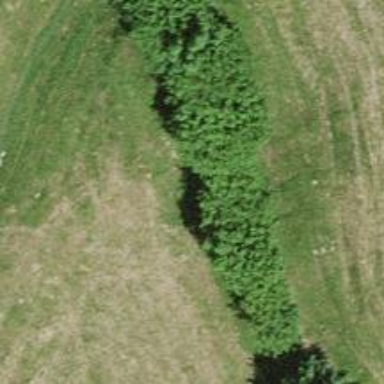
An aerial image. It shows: Hedge barrier.